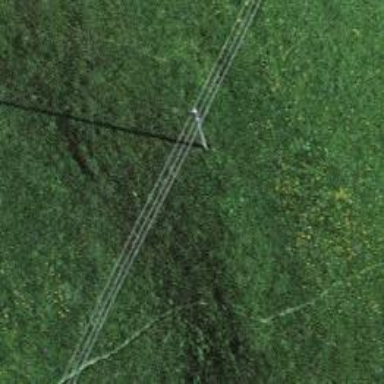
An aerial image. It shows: Minor power line.